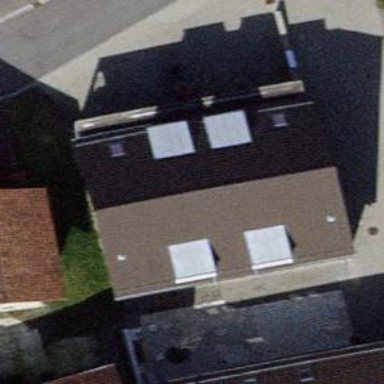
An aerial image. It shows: Semidetached house with gabled roof.